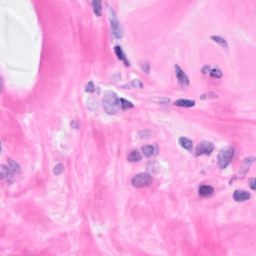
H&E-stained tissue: Breast